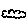
Label: cloud